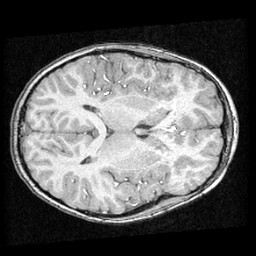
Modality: T1w
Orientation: axial
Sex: male
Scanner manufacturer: ge
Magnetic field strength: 1.5 T
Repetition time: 21 s
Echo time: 0.008 s